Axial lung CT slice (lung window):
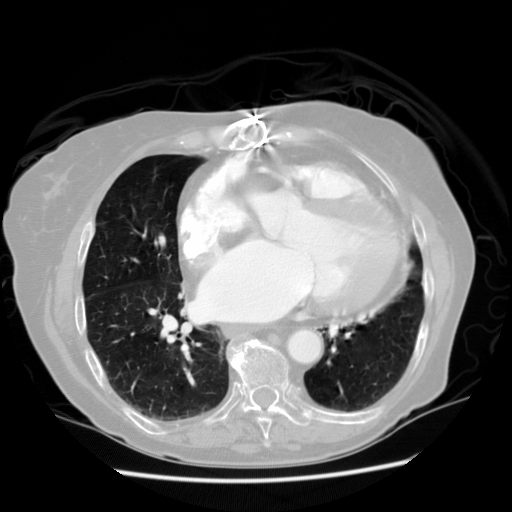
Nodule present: no